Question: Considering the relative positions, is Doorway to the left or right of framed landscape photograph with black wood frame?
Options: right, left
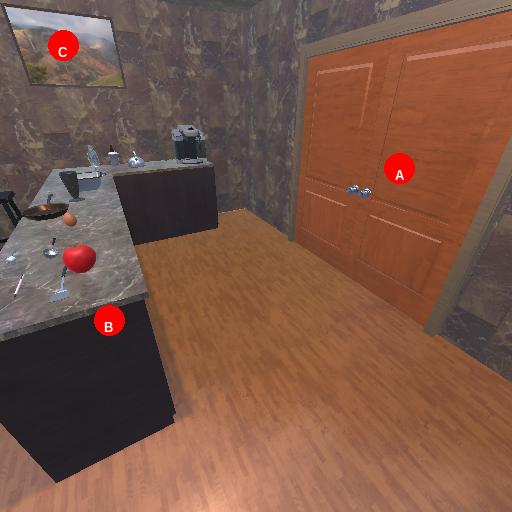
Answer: right